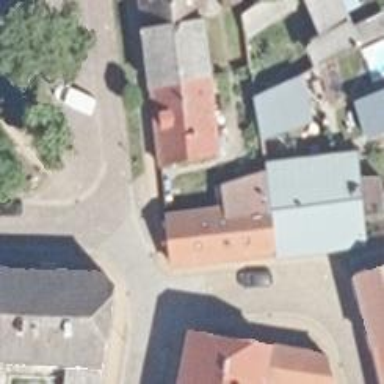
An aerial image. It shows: Residential road.